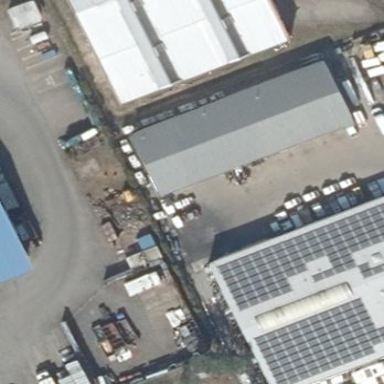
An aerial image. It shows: Building with gabled roof.